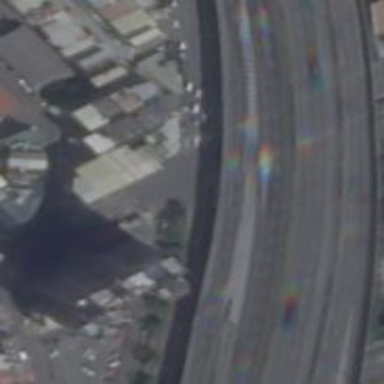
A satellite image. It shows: Bridge on motorway link.